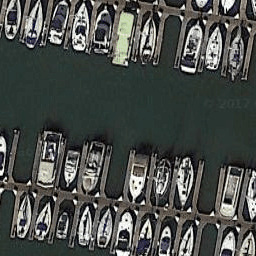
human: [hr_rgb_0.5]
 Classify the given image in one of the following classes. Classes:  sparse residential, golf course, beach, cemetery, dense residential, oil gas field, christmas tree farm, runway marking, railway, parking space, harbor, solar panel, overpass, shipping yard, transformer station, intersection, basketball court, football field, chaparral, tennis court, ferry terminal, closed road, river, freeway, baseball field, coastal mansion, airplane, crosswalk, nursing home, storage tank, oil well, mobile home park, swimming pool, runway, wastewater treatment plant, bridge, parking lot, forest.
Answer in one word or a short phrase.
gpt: harbor